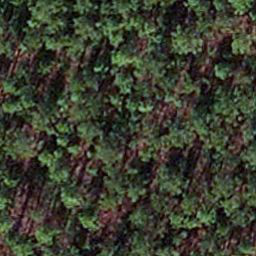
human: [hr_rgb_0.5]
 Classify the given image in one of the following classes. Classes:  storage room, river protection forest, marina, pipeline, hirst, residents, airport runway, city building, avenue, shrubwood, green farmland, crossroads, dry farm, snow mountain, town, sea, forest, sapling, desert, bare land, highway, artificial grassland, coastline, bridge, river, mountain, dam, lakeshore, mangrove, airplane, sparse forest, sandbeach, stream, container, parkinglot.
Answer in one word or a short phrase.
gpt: sapling